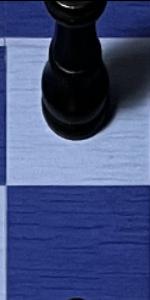
Label: Empty